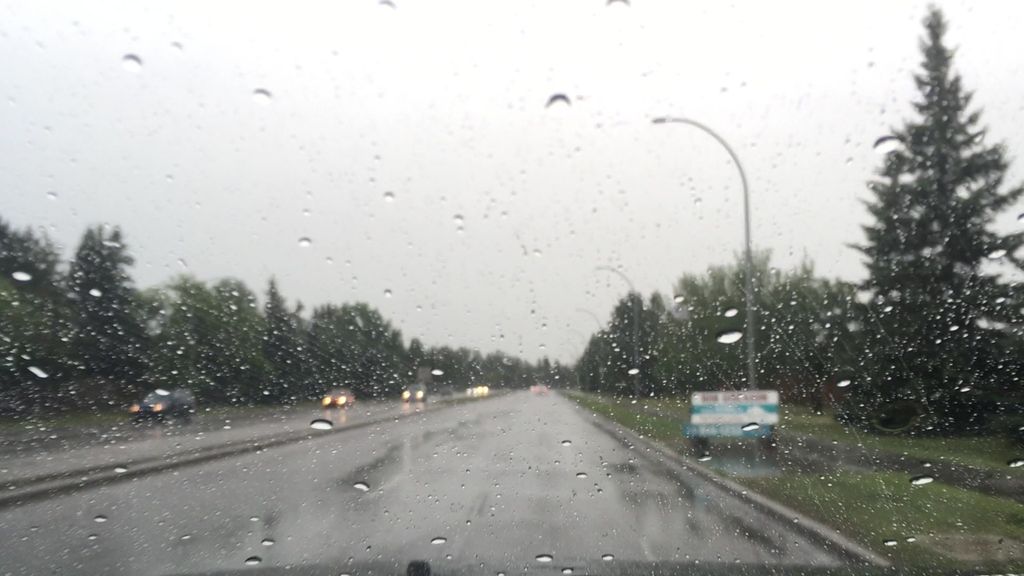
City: edmonton